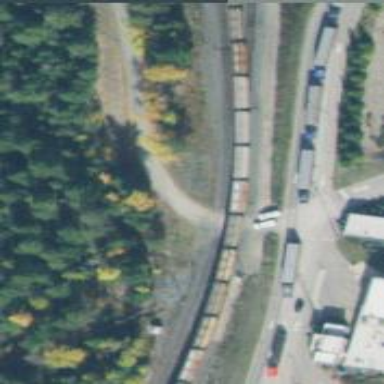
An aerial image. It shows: Railway siding with rails.